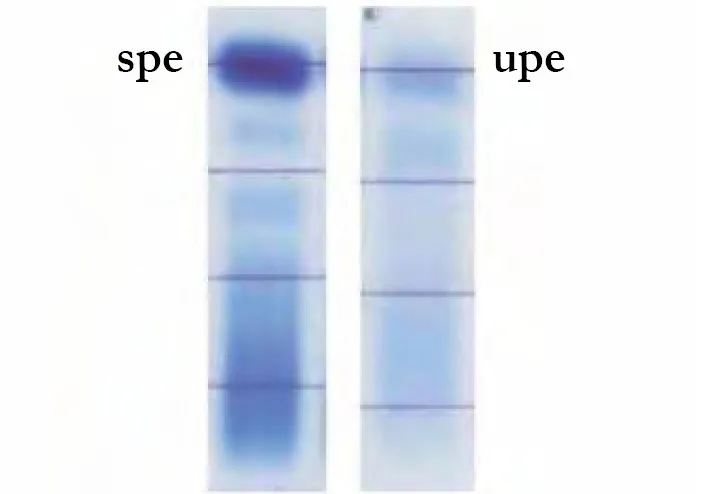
Serum and urine protein electrophoresis: Polyclonal rise in gamma globulins and nonselective proteinuria, respectively.
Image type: pathology (immunostaining)